Question:
I have an application developed in C# for desktop which will access MySql Database in an online server. Since it is a shared database the client IP can't access the Database directly so i need to implement a proxy server which can accept the request from the client and after processing the business logic by using the Database it will return the result back to the client. The proxy will be acting as an intermediator. I haven't been able to think of a way to implement the proxy server to handle the request. Leaving the Proxy aside the other things are in place and running fine. Any other alternative is most welcome!!!!
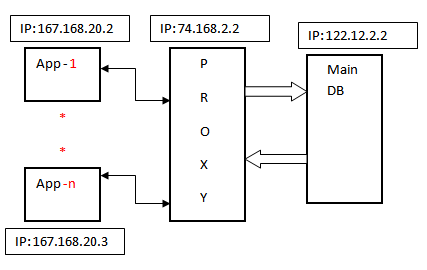
Answer: Wouldn't it be better if your application just makes a HTTP-request to a page on your server, and the page itself executes the query and returns the result as json, xml, csv or whathaveyou? This way you avoid problems with users behind a firewall who can only use port 80, and it's easier for you to filter out malicious queries in your script before they reach the database.